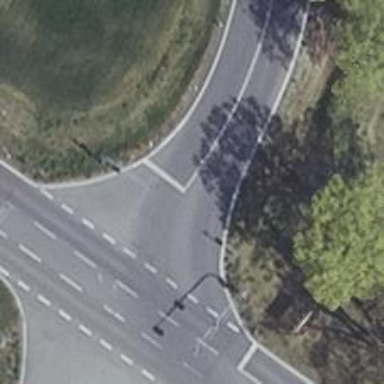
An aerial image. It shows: Stop road.